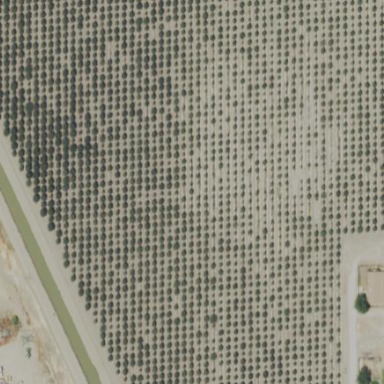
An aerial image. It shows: Orchard filled with persimmon trees.